Question: when i'm trying to run an android project which shows the warning message :
'''
Your project contains error(s), please fix them before running your application.
'''
but there's no error showing in the code or other section on the project except the project name. like :

I've cleaned, refreshed the project but it remains same.
how can i identify and remove the error ?
thanks in advance
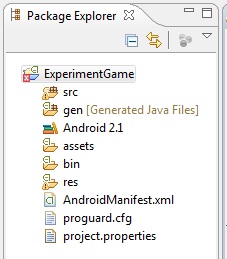
Answer: All errors and warnings with detailed description could be found on "Problems" view - usually a tab in the bottom right part of the eclipse window. If it isn't there, use 'Window -> Show View -> Problems' to show it.